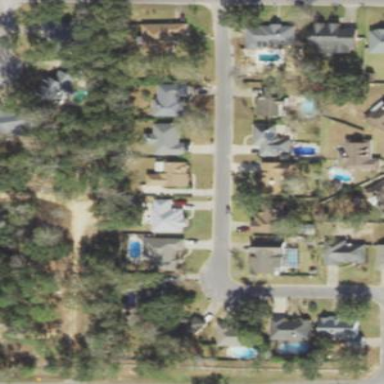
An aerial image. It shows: This residential area consists of single-family homes.